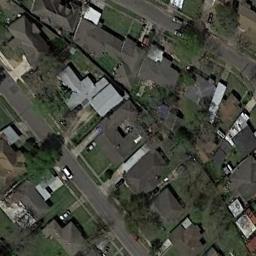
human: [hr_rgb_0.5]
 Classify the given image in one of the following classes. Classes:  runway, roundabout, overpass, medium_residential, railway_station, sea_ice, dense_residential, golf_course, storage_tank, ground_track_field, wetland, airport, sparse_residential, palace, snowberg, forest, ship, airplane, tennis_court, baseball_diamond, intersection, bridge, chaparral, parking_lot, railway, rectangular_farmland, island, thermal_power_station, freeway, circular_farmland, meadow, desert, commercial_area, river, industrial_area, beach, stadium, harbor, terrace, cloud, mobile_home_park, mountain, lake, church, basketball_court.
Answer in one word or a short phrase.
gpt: dense_residential